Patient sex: M
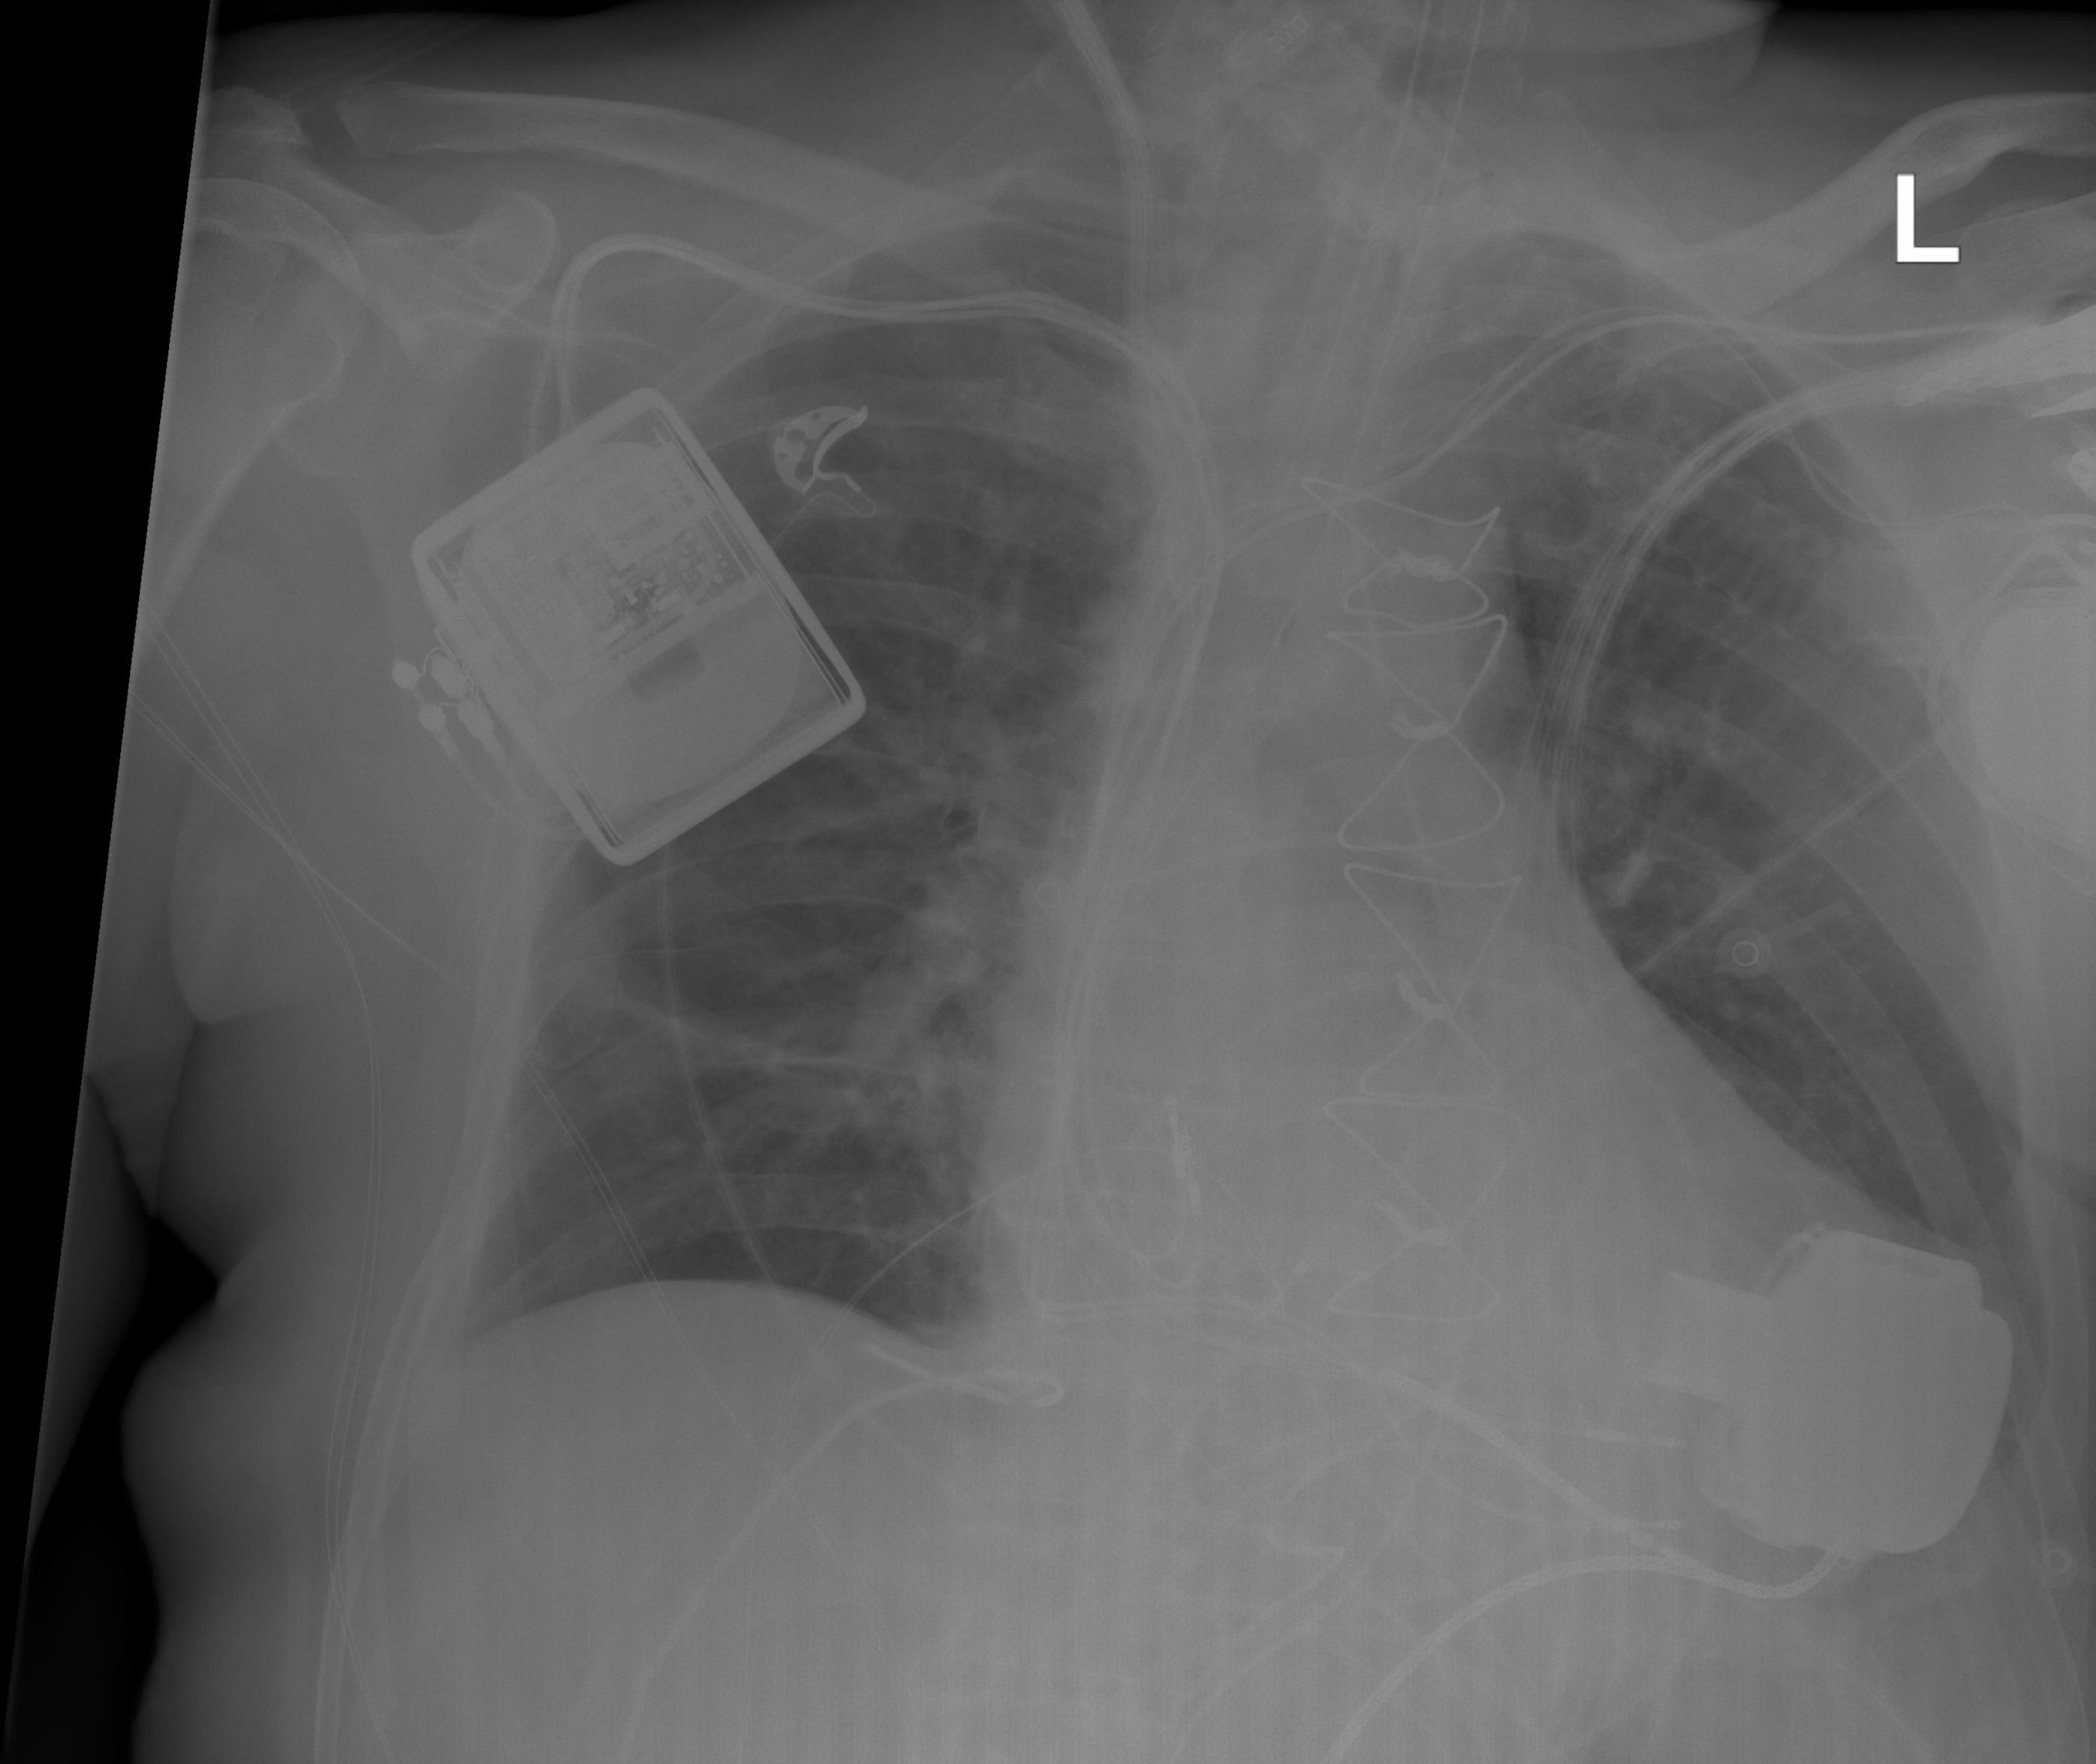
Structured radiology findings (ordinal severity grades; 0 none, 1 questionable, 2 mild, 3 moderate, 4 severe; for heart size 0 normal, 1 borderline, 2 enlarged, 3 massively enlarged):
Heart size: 0
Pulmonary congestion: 2
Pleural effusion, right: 0
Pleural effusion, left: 0
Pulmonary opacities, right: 0
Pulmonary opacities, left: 0
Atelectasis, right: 2
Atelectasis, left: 0